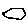
Label: hexagon